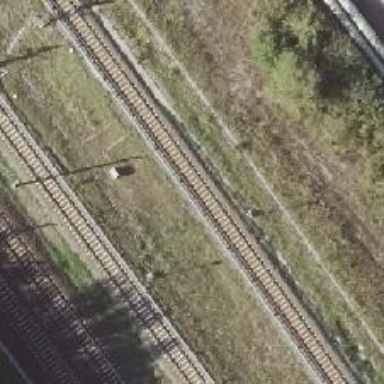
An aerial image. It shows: Railway signal.